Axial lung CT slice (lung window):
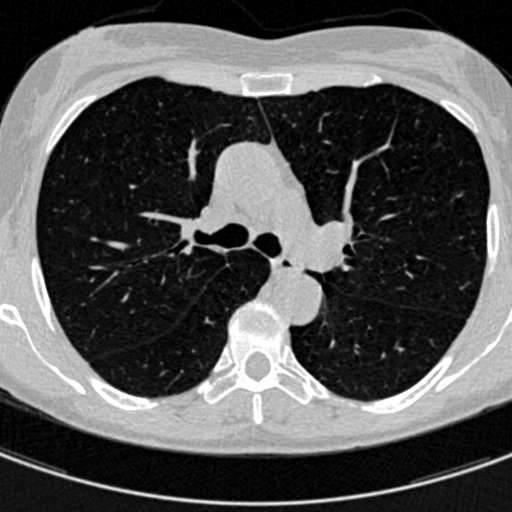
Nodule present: no